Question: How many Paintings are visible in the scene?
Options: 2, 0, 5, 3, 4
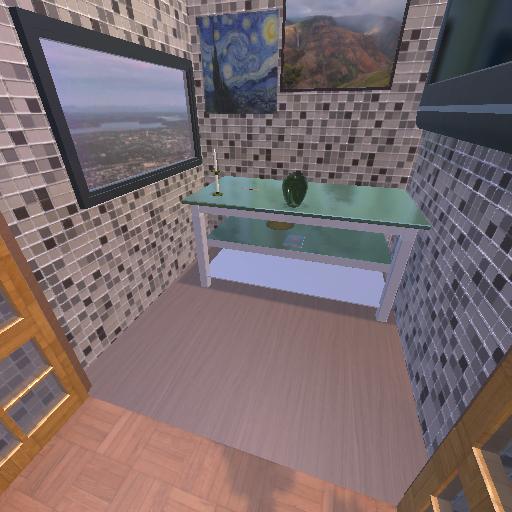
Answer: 2